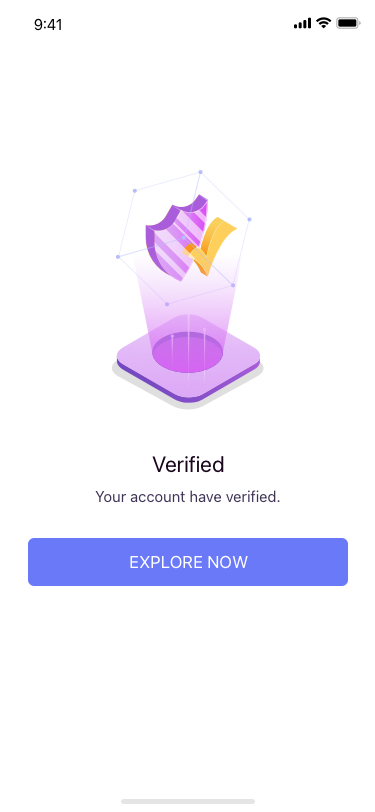
Text in this UI design:
Verified
Your account have verified.